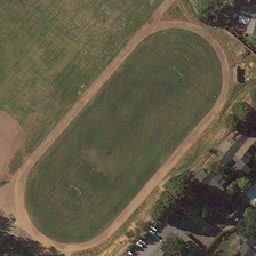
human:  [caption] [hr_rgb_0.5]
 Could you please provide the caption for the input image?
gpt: There is a big soccer and soccer grounds are surrounded by the desert.

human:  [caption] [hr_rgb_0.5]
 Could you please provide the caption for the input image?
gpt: there are a lot of buildings around .

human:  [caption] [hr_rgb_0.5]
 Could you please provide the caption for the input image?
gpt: There's a great football field. It's surrounded by desert.

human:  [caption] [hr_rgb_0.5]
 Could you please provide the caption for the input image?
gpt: There's a big kick, the football field is surrounded by the desert.

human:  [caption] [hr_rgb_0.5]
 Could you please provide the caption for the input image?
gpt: There is a great football field and desert